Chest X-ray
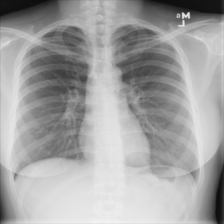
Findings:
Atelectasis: negative
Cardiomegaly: negative
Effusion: negative
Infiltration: negative
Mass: negative
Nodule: negative
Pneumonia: negative
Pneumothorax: negative
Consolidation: negative
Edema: negative
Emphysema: negative
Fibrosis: negative
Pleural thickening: negative
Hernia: negative